Field crop: maize
Growth stage: 2
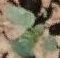
Species: datura